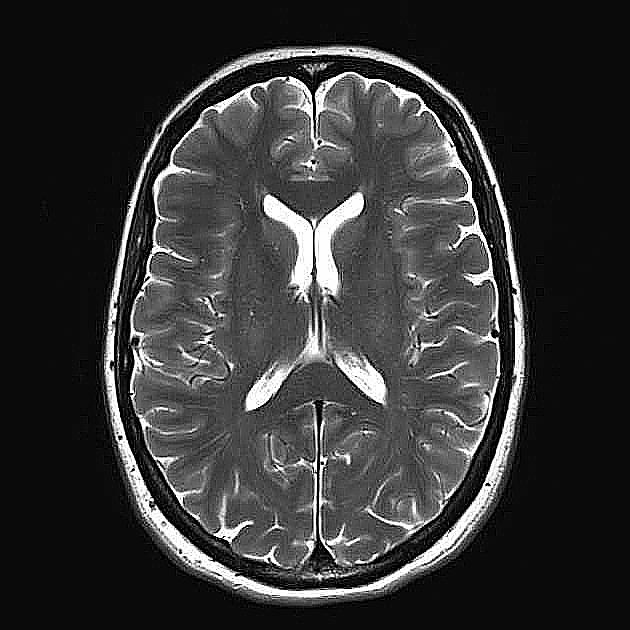
Label: notumor